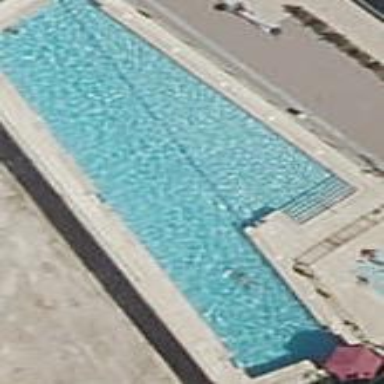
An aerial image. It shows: Swimming pool located in leisure land.